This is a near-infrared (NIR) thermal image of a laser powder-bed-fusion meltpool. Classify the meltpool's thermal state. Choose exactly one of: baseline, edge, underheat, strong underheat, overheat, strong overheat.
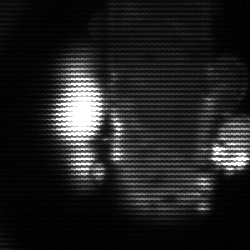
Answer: strong underheat